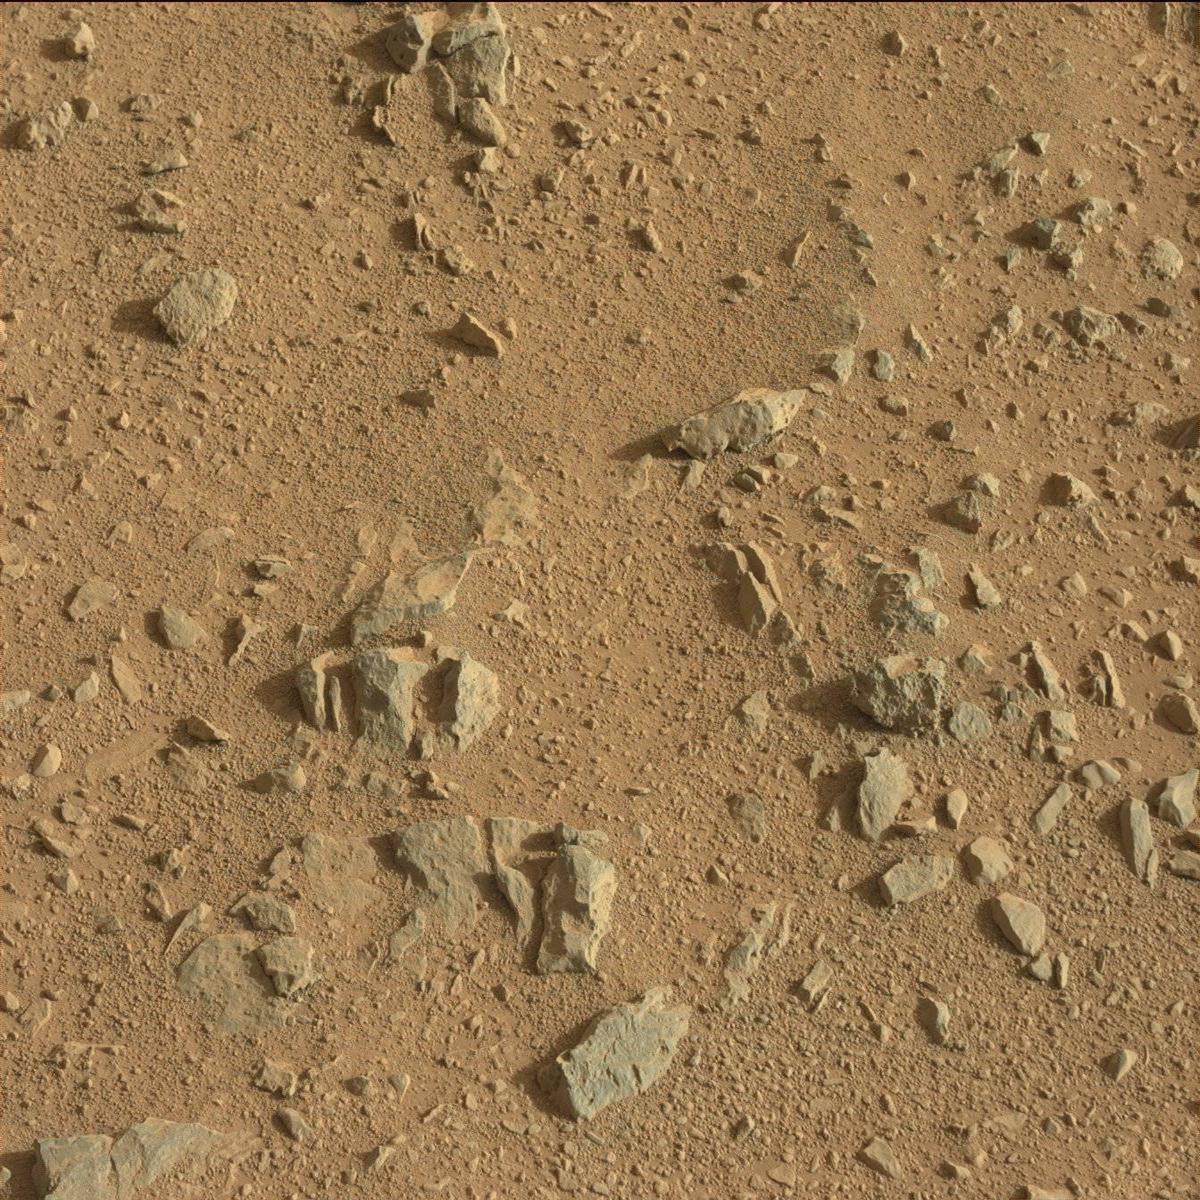
Terrain classes present: Bedrock, Rock, Sand / Soil